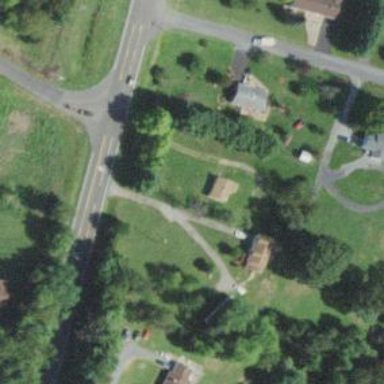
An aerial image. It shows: Driveway.